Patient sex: F
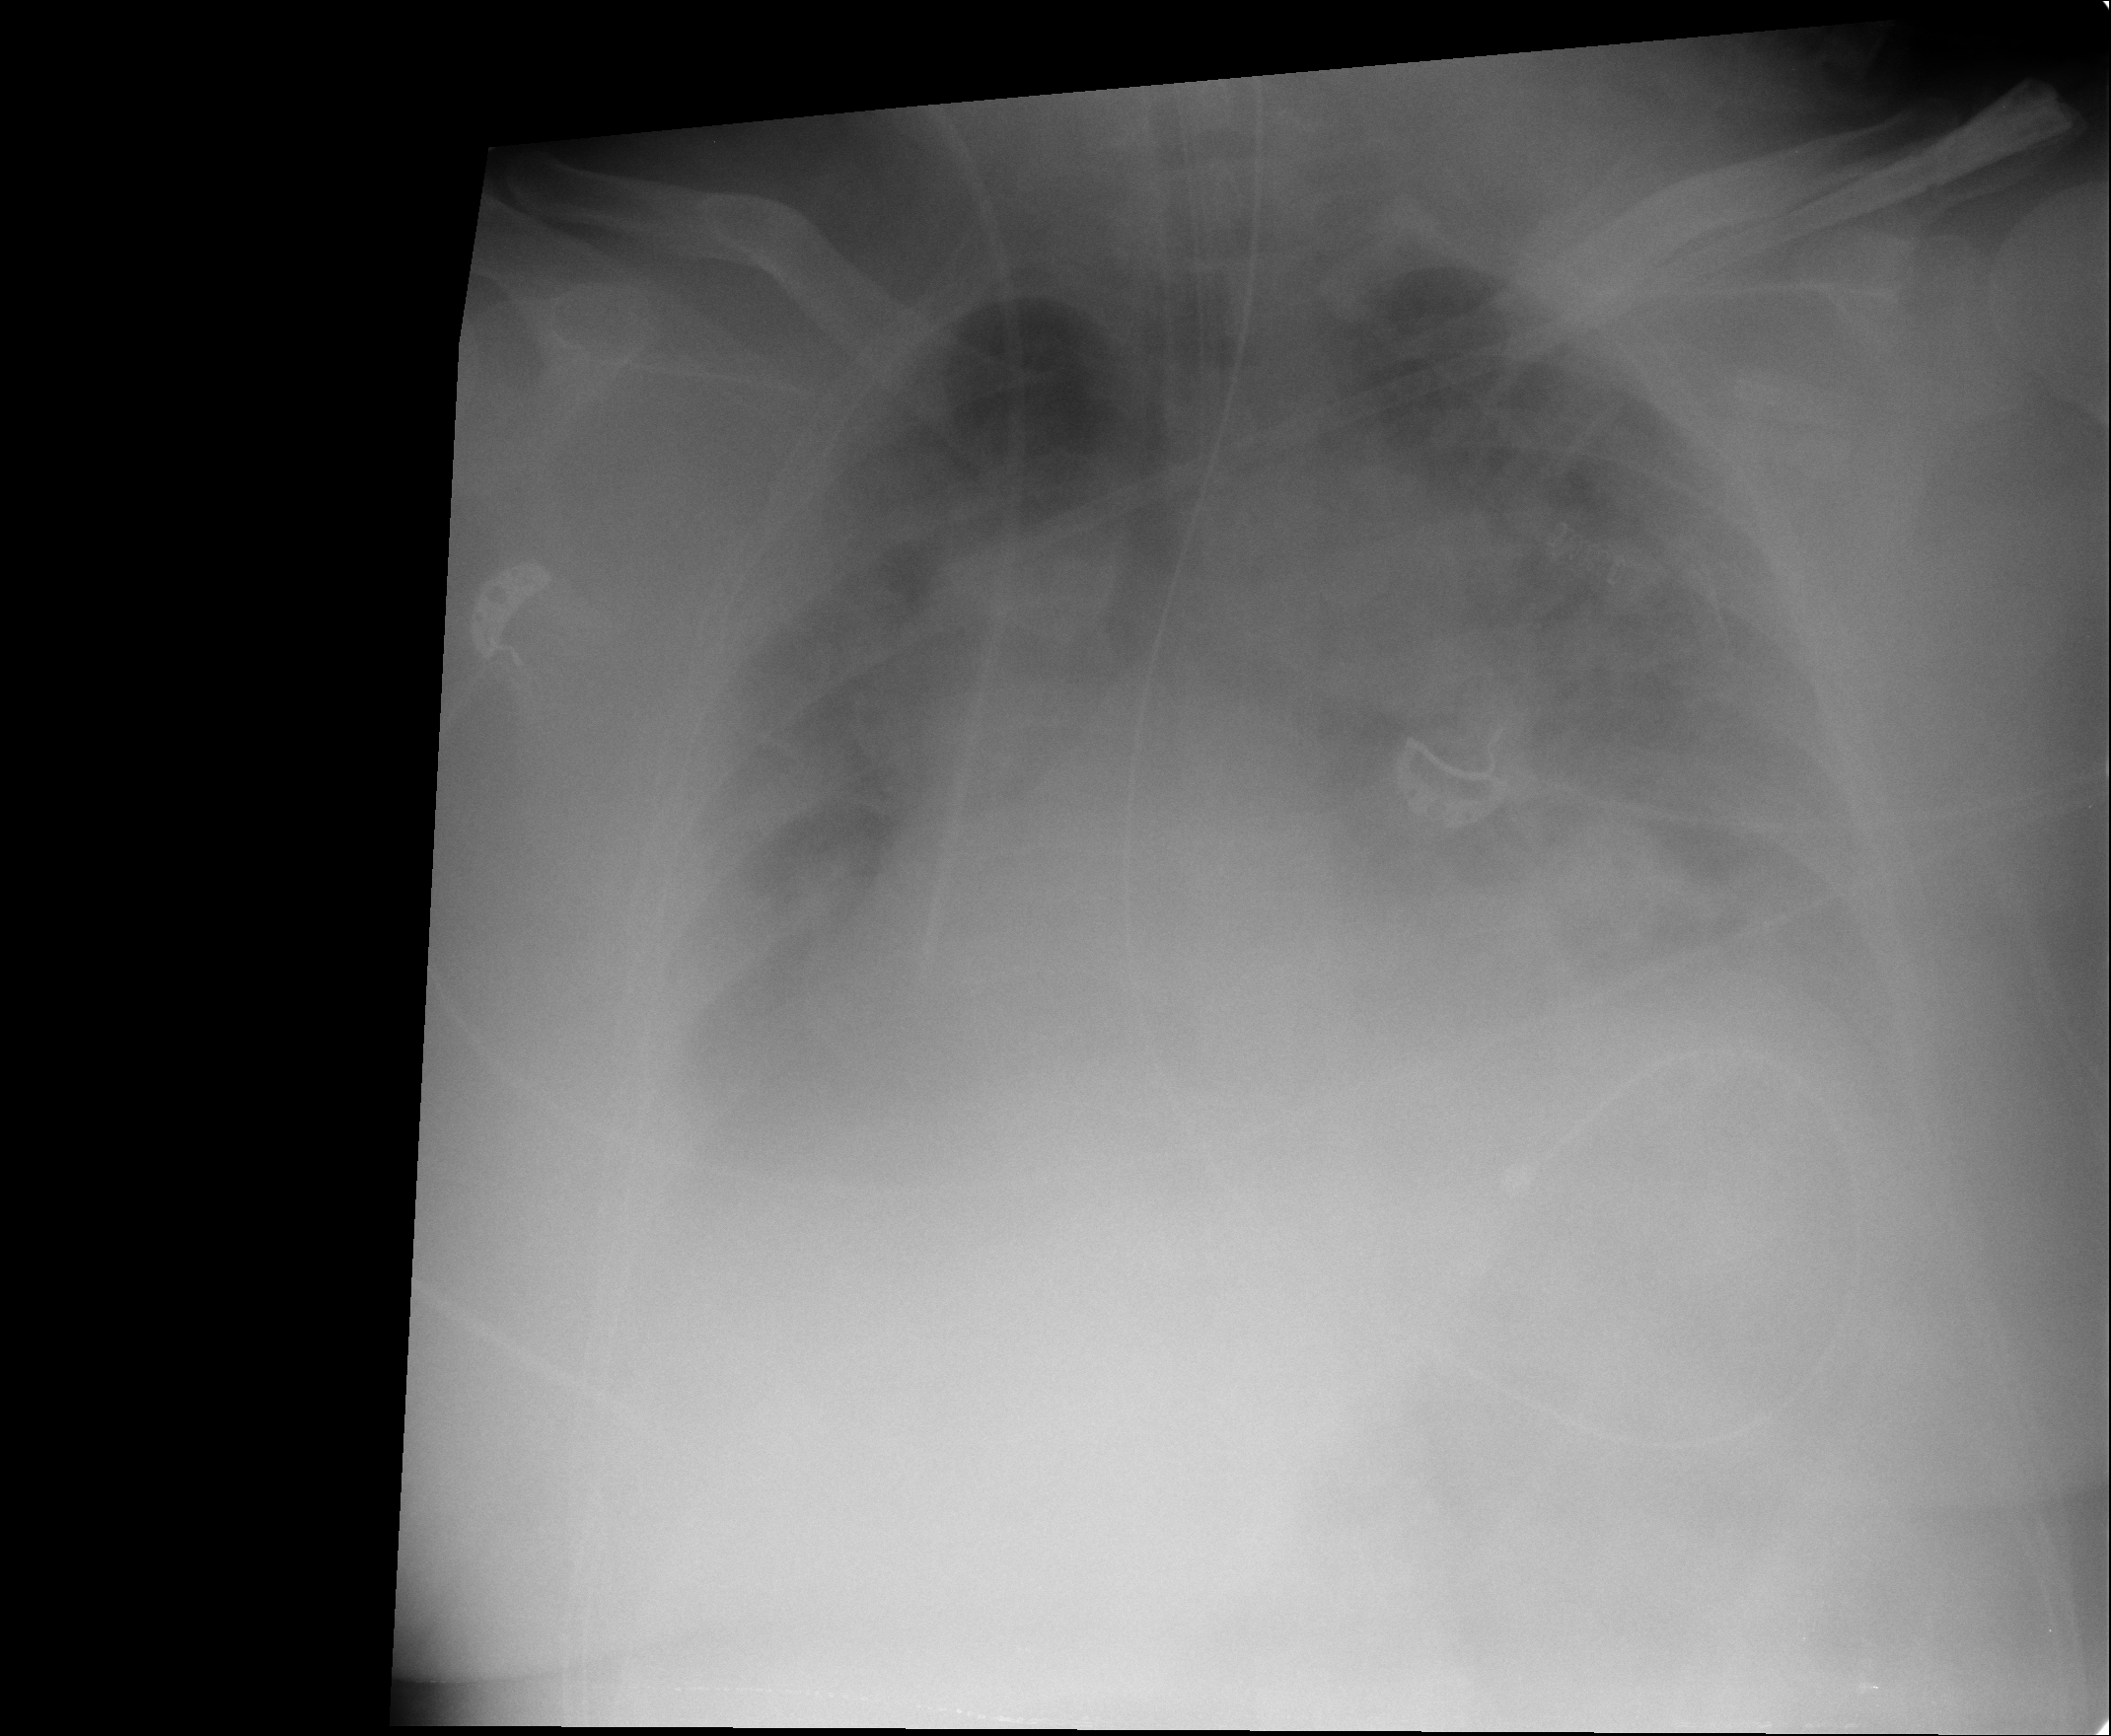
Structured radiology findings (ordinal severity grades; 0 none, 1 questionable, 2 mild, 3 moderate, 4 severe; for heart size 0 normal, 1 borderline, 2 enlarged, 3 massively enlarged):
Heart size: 0
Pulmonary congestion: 0
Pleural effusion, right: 3
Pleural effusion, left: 3
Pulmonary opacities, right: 0
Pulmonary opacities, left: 2
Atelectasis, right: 3
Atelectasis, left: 3